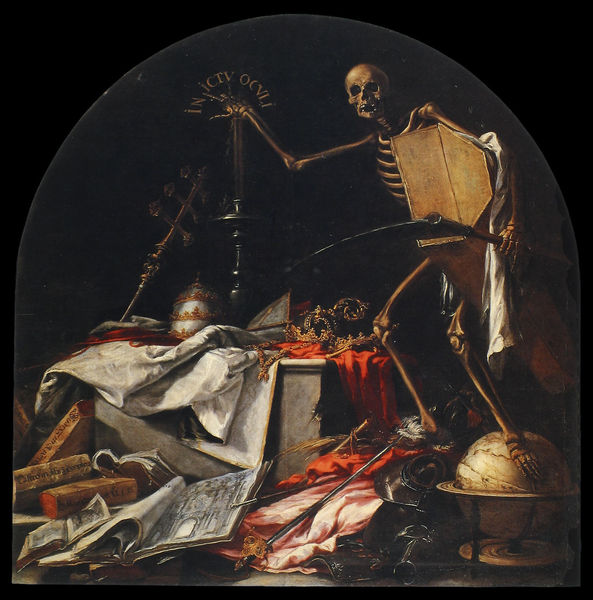
Titel: In Ictu Oculi
Künstler: Juan de Valdés Leal
Standort: Sevilla, Hospital de la Caridad (EU - E - Andalusien)
Schlagwörter: gemälde, rot, tuch, tod, tot, bild, bildnis, decke, krone, chaos, stilleben, schrift, bücher, bogen, kerze, vanitas, truhe, vergänglichkeit, buch, kreuz, schwert, text, kiste, allegorie, rüstung, altar, erdkugel, leben, skelett, sarg, sterben, tiara, globus, sense, insignien, zepter, bauplan, weltkugel, sensemann, sensenmann, gevatter, auslöschen, sterblich, skalett, atlass, in ictv